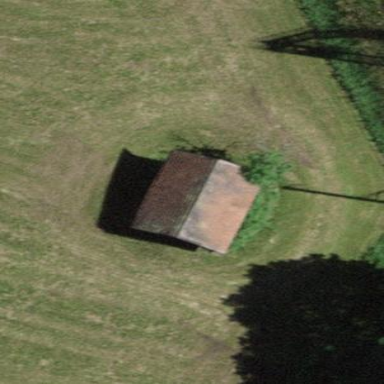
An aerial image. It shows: Rural barn.